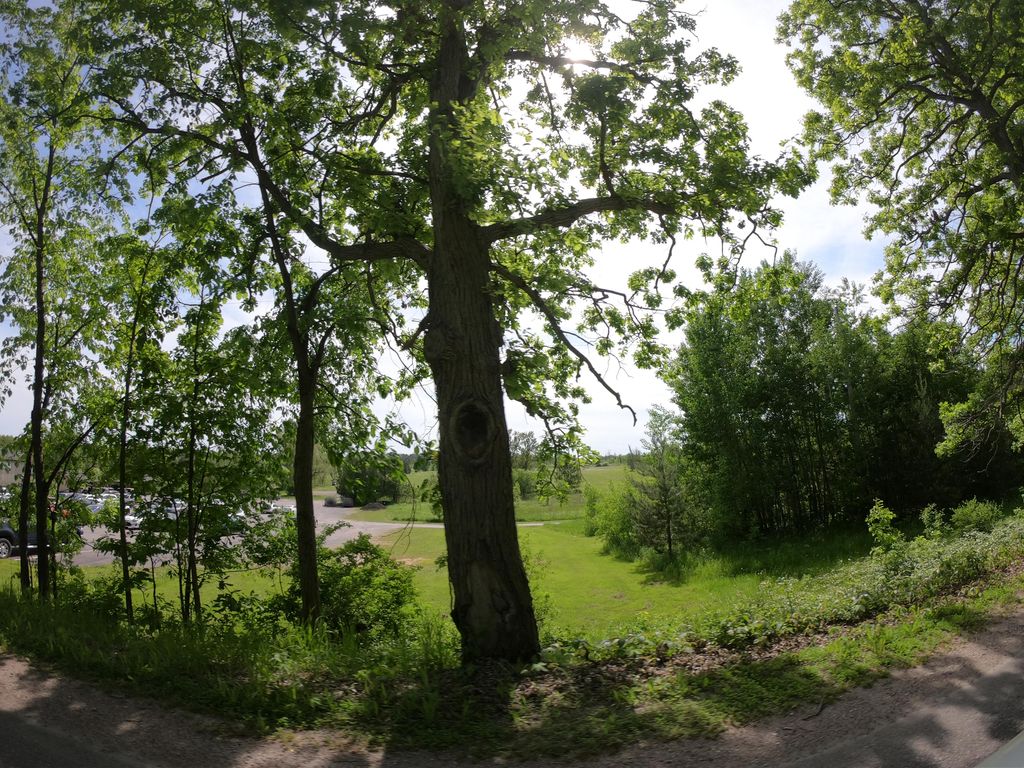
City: ottawa-gatineau